Interaction volume radius: 5 \u00c5
Interaction volume height: 10 \u00c5
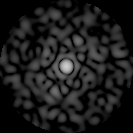
Disorder parameter: 0.7299